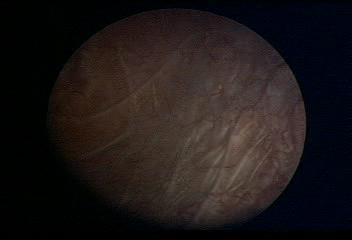
Modality: WLC
Class: Normal mucosa
Bladder cancer association: No